Interaction volume radius: 5 \u00c5
Interaction volume height: 30 \u00c5
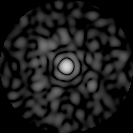
Disorder parameter: 0.8288